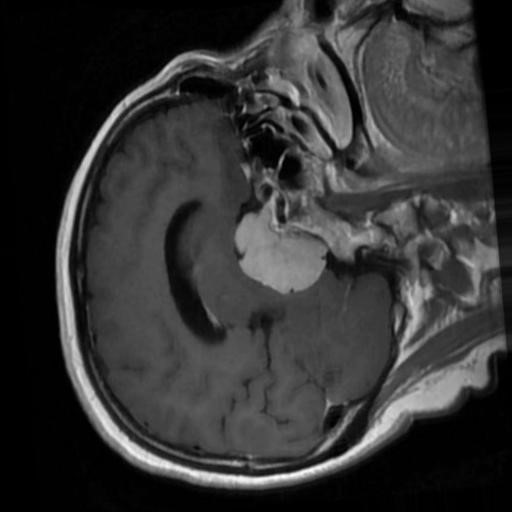
Label: brain_menin